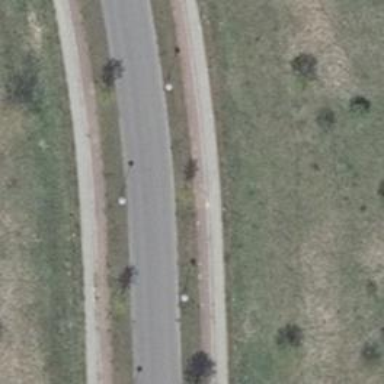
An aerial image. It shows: Unclassified road with asphalt surface. It has sidewalks on both sides and dedicated cycle track.